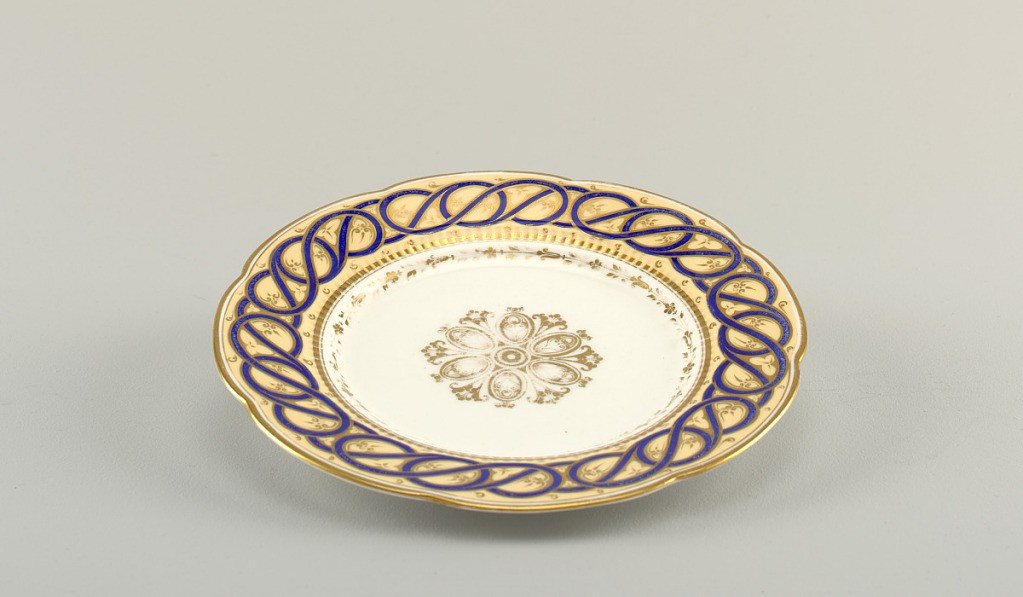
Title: Plate
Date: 1870–1890
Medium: porcelain, vitreous enamel, gold
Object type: plate
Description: Circular plate, the scalloped rim having tan ground with applied interlaced curving blue bands and gilt floral border; the well with a stylized gilt floral decoration in the center.